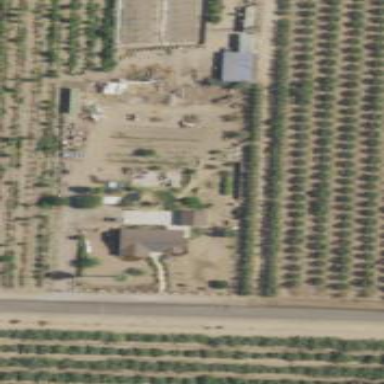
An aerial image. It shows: Farm.